Interaction volume radius: 5 \u00c5
Interaction volume height: 15 \u00c5
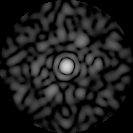
Disorder parameter: 0.7781